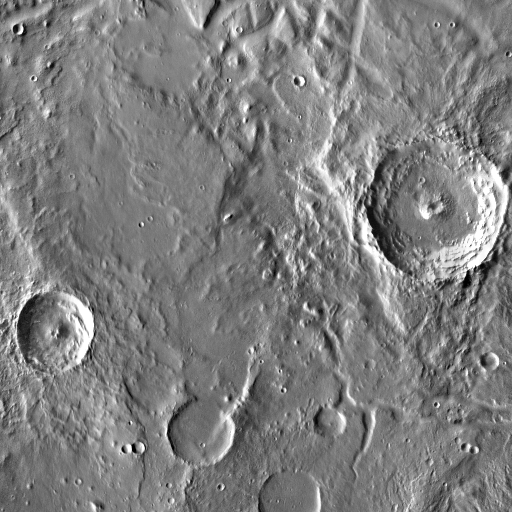
Crater classes present: Background, Other, Layered, Buried, Secondary